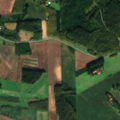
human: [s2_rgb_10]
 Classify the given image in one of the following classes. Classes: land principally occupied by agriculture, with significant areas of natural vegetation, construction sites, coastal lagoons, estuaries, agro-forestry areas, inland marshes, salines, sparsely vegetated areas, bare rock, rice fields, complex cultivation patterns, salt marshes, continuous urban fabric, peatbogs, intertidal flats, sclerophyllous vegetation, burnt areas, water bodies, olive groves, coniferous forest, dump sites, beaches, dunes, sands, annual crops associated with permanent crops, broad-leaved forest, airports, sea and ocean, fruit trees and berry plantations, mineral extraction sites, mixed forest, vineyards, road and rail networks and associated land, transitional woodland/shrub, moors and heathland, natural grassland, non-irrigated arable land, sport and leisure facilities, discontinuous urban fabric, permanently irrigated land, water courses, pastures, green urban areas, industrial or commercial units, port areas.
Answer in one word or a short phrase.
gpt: non-irrigated arable land, land principally occupied by agriculture, with significant areas of natural vegetation, mixed forest